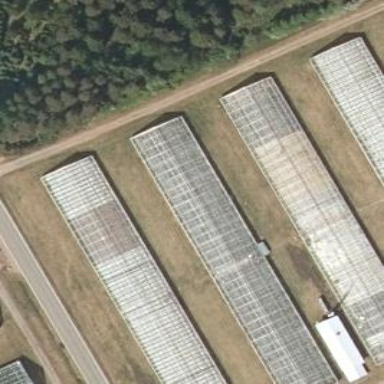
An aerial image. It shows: Greenhouse.